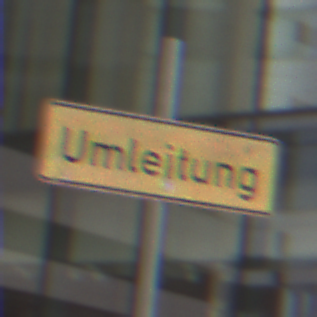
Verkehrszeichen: Umleitungsankuendigung
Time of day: Midday
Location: Outdoor (Urban)
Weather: Overcast
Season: NotSpecified
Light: Natural